Question: Edit - <URL> that answers this.
I just found out about WindowBuilder and I'm making a simple chat client using it to teach myself. Right now I've got the basic chat frame done, but only some of the components that I've added are accessible in the code. Specifically, I can't access my input JTextArea, taInput. Is there something I need to do to be able to reference it (to get the text in it for sending, etc.)?
Here's a picture of the Design view:

And here's a the generated code:
'''
import java.awt.BorderLayout;
import java.awt.EventQueue;
import java.awt.event.MouseAdapter;
import java.awt.event.MouseEvent;
import javax.swing.JButton;
import javax.swing.JFrame;
import javax.swing.JMenu;
import javax.swing.JMenuBar;
import javax.swing.JMenuItem;
import javax.swing.JPanel;
import javax.swing.JScrollPane;
import javax.swing.JTextArea;
import javax.swing.ScrollPaneConstants;
import javax.swing.border.EmptyBorder;
public class frame extends JFrame
{
private JPanel contentPane;
private JButton btnSend;
private JTextArea taDisplay;
/**
* Launch the application.
*/
public static void main(String[] args)
{
EventQueue.invokeLater(new Runnable()
{
public void run()
{
try
{
frame frame = new frame();
frame.setVisible(true);
}
catch (Exception e)
{
e.printStackTrace();
}
}
});
}
/**
* Create the frame.
*/
public frame()
{
setResizable(false);
setTitle("Client");
setDefaultCloseOperation(JFrame.EXIT_ON_CLOSE);
setBounds(100, 100, 440, 316);
JMenuBar menuBar = new JMenuBar();
setJMenuBar(menuBar);
JMenu mnFile = new JMenu("File");
menuBar.add(mnFile);
JMenuItem mntmConnect = new JMenuItem("Connect...");
mnFile.add(mntmConnect);
JMenuItem mntmSaveChatLog = new JMenuItem("Save chat log...");
mnFile.add(mntmSaveChatLog);
JMenuItem mntmSettings = new JMenuItem("Settings...");
mnFile.add(mntmSettings);
JMenuItem mntmClose = new JMenuItem("Close");
mnFile.add(mntmClose);
JMenu mnEdit = new JMenu("Edit");
menuBar.add(mnEdit);
JMenu mnView = new JMenu("View");
menuBar.add(mnView);
JMenu mnHelp = new JMenu("Help");
menuBar.add(mnHelp);
contentPane = new JPanel();
contentPane.setBorder(new EmptyBorder(5, 5, 5, 5));
contentPane.setLayout(new BorderLayout(0, 0));
setContentPane(contentPane);
JPanel panel = new JPanel();
contentPane.add(panel, BorderLayout.CENTER);
panel.setLayout(null);
btnSend = new JButton("Send");
btnSend.addMouseListener(new MouseAdapter()
{
@Override
public void mouseClicked(MouseEvent arg0)
{
taDisplay.append("Send clicked.
");
}
});
btnSend.setBounds(314, 197, 100, 50);
panel.add(btnSend);
taDisplay = new JTextArea();
taDisplay.setLineWrap(true);
taDisplay.setEditable(false);
taDisplay.setBounds(10, 11, 404, 180);
panel.add(taDisplay);
JScrollPane spInput = new JScrollPane();
spInput.setHorizontalScrollBarPolicy(ScrollPaneConstants.HORIZONTAL_SCROLLBAR_NEVER);
spInput.setVerticalScrollBarPolicy(ScrollPaneConstants.VERTICAL_SCROLLBAR_ALWAYS);
spInput.setBounds(10, 197, 294, 49);
panel.add(spInput);
JTextArea taInput = new JTextArea();
taInput.setLineWrap(true);
spInput.setViewportView(taInput);
}
}
'''
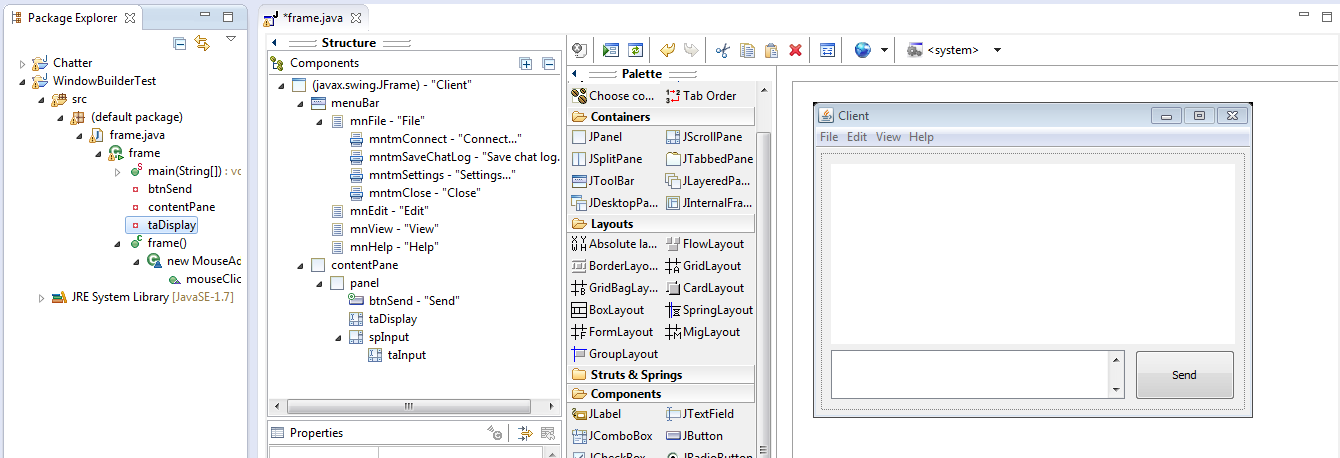
Answer: From the design tab you could right click on the item (taInput) then click rename on the context menu, in the diaog, at the right of the name there where 2 buttons, clic on the (f) button (field) and then ok.